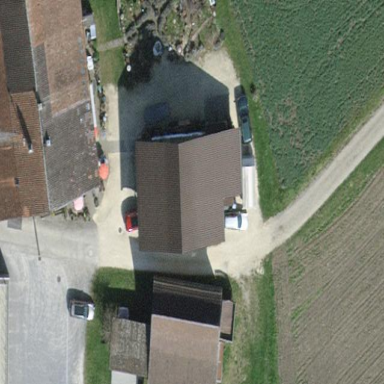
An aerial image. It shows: Building with tiled roof.